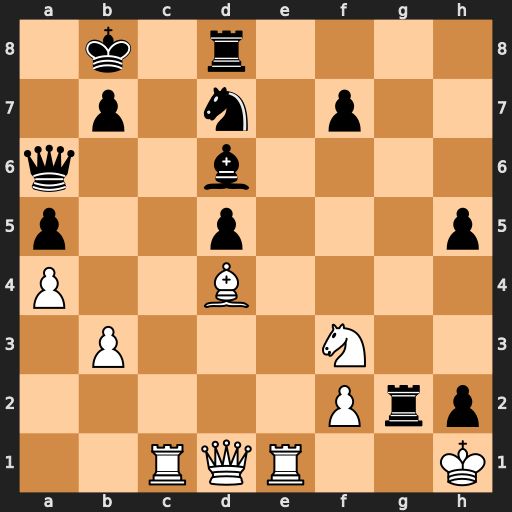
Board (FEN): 1k1r4/1p1n1p2/q2b4/p2p3p/P2B4/1P3N2/5Prp/2RQR2K
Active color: w
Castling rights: -
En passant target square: -
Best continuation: Kxg2 Rg8+ Kh1